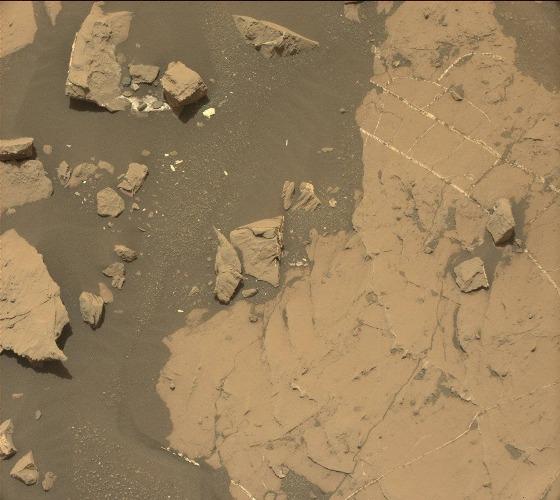
Terrain classes present: Bedrock, Gravel / Sand / Soil, Rock, Shadow